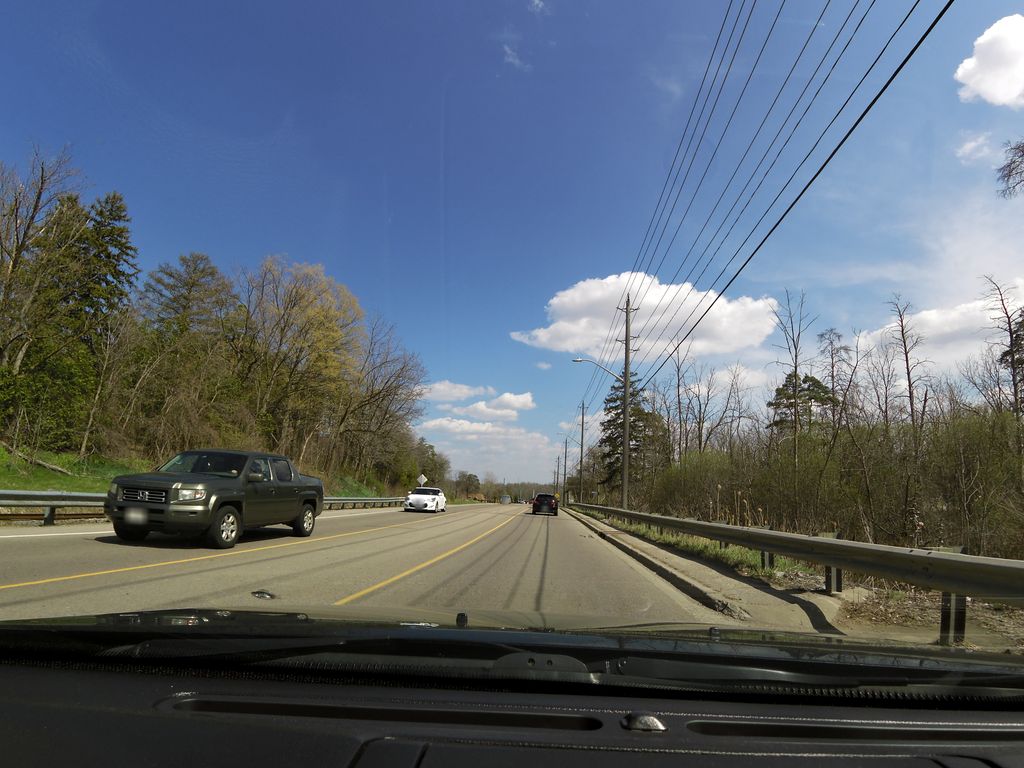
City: kitchener-waterloo